Interaction volume radius: 5 \u00c5
Interaction volume height: 15 \u00c5
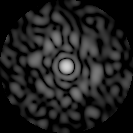
Disorder parameter: 0.8496